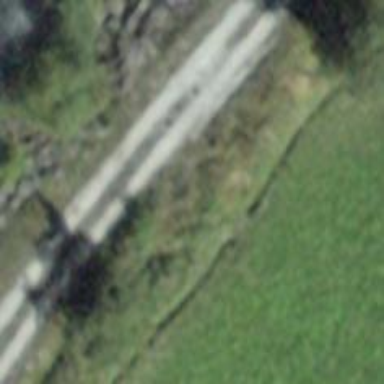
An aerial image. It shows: Gravel track with grade3 tracktype.